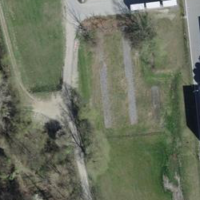
EUNIS habitat code: 24
Species observed at this site:
Phytolacca americana